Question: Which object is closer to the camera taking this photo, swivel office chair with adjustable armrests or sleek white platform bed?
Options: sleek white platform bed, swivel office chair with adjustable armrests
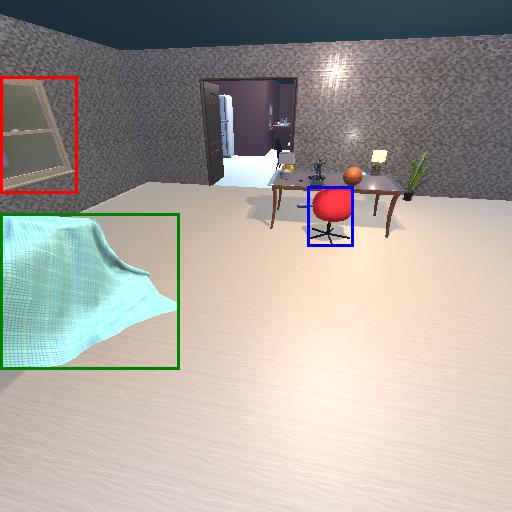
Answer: sleek white platform bed